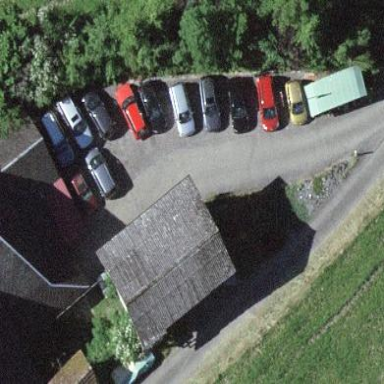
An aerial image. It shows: Shed.